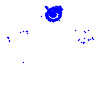
Particle: electron